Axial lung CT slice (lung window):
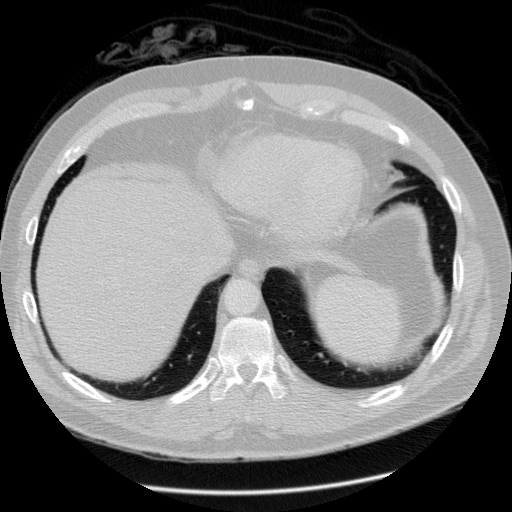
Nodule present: no